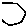
Label: hexagon